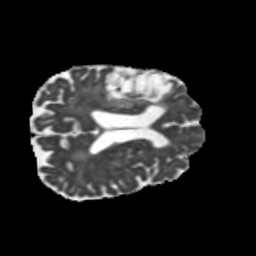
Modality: MD
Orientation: axial
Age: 75
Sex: male
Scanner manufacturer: siemens
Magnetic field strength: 3 T
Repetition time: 5.25 s
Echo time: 0.08 s